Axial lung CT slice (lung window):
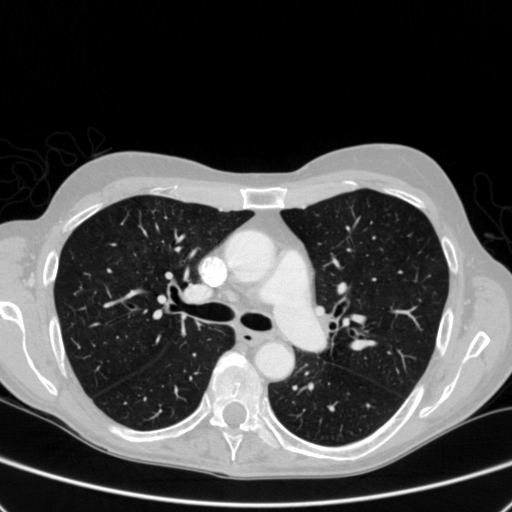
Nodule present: no